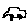
Label: car